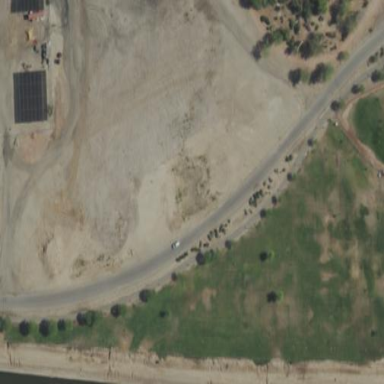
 perfect for leisurely sports activities."